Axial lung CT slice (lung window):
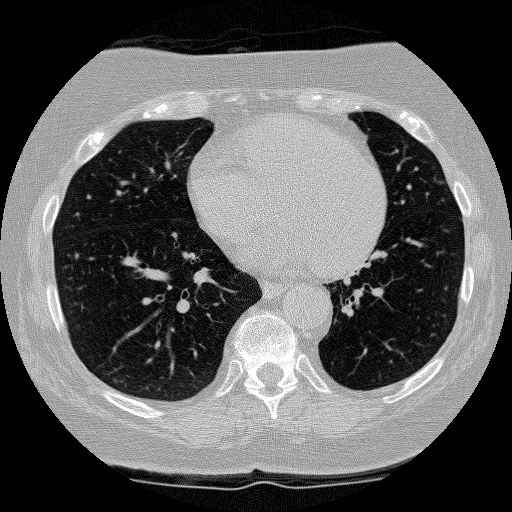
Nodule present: no